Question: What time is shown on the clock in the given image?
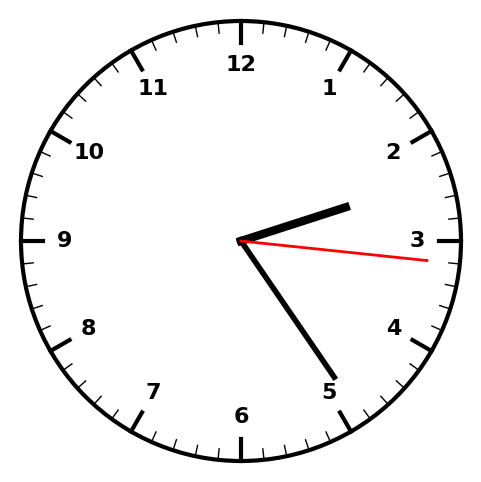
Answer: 02:24:16